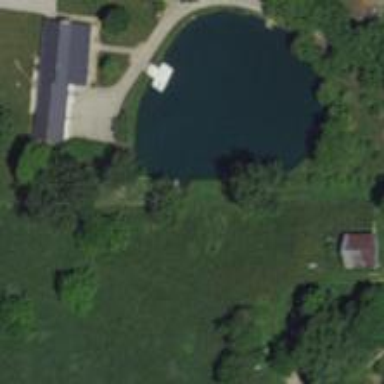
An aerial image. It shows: Peaceful pond surrounded by nature.